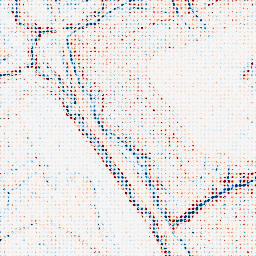
Category: edge_preserving
Decomposition family: anisotropic_diffusion
Decomposition parameters: iterations: 20
kappa: 100
gamma: 0.05
Upsampling method: sinc_hamming
Upsampling parameters: scale: 8
kernel_size: 4
Upsampling scale: 8